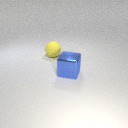
large blue metal cube to the right of large yellow rubber sphere